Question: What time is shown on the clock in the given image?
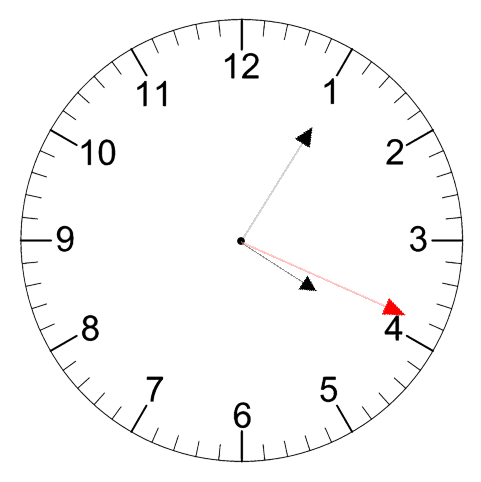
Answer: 04:05:19